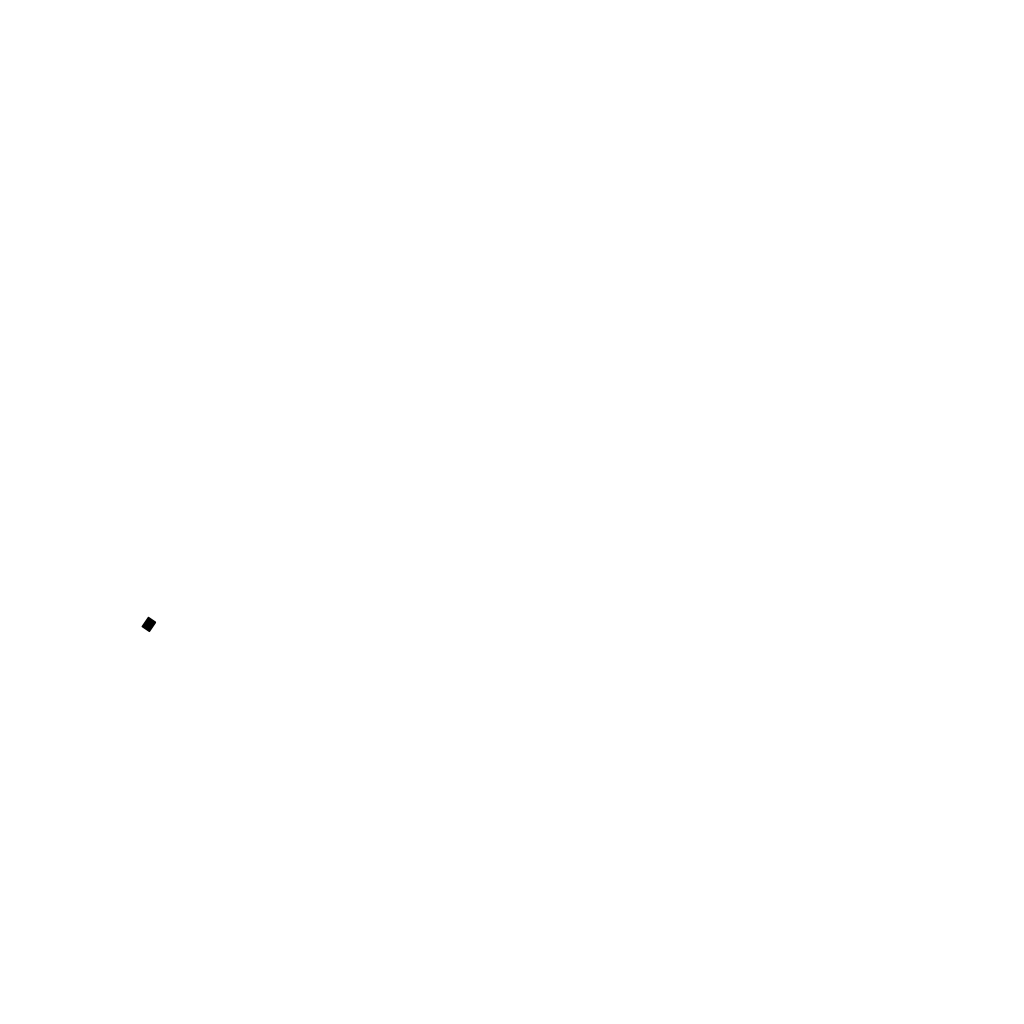
Tags: overhead vector_map, recreation, residential, individual_rise, density_1, Building, 1.0 km²